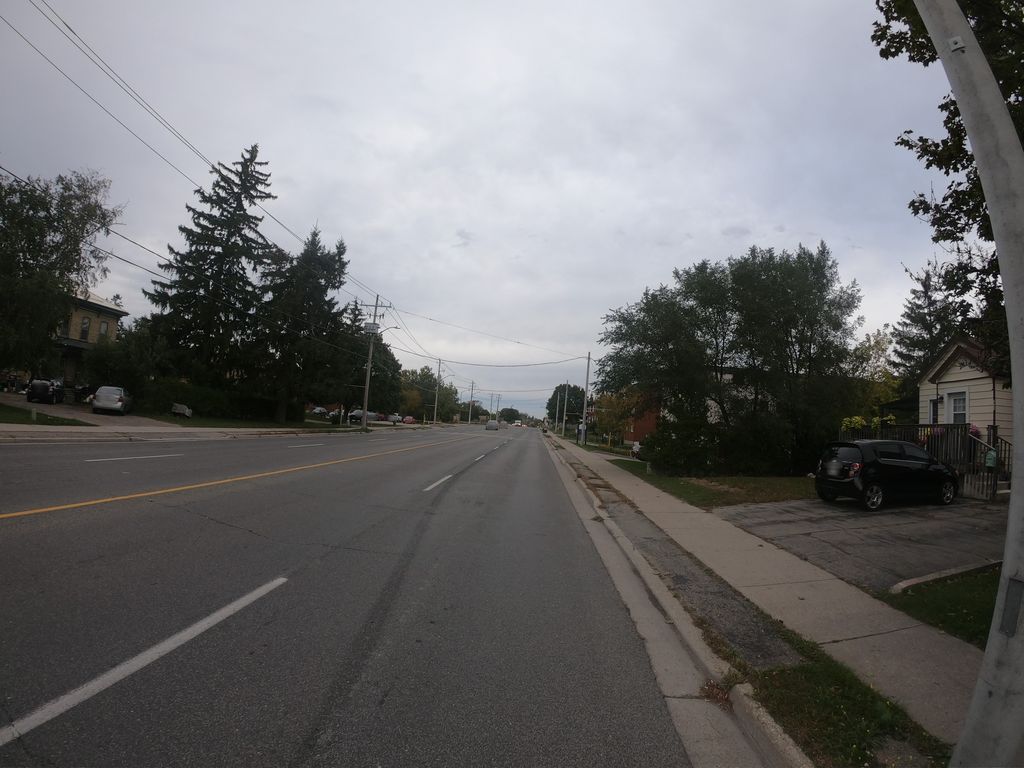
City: kitchener-waterloo